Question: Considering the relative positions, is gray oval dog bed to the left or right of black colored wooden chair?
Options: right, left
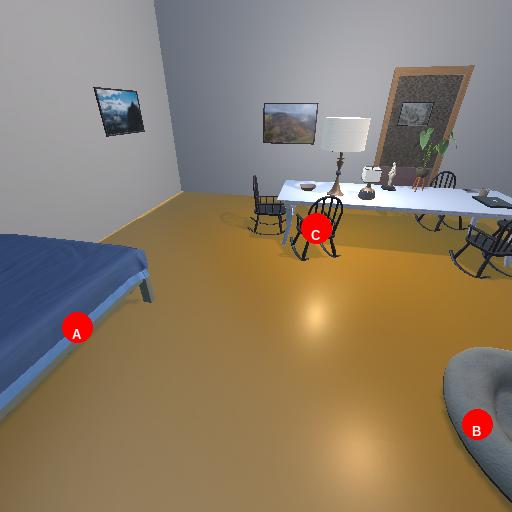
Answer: right